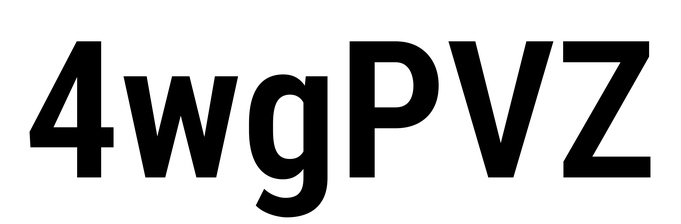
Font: Roboto_Condensed_SemiBold